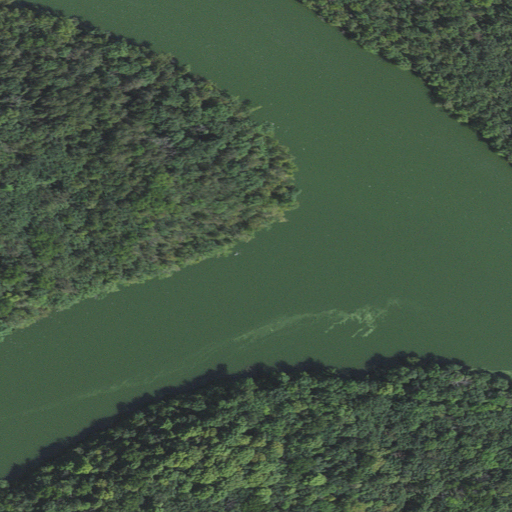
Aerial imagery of valley in Wisconsin named Cox Hollow containing deciduous forest, open water, evergreen forest, and herbaceous wetlands